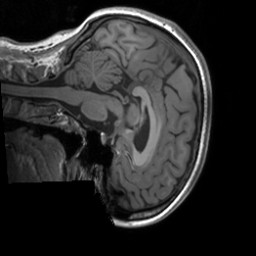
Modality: T1w
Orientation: sagittal
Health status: healthy
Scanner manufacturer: siemens
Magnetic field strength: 3 T
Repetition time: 1.9 s
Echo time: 0.00226 s